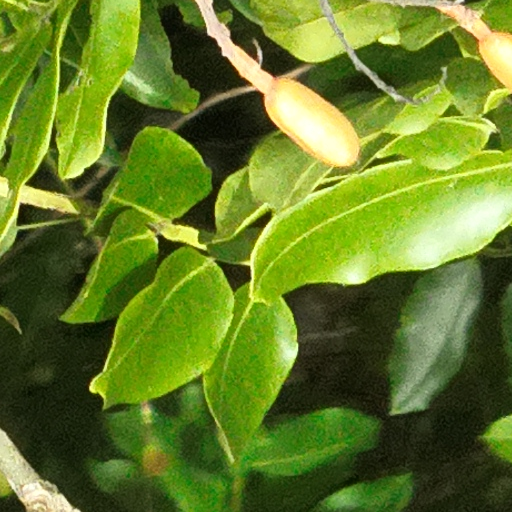
Species: Dipteryx oleifera
GBIF accepted scientific name: Dipteryx oleifera
Crown area (m\u00b2): 417.892